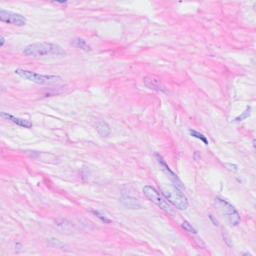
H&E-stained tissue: Breast